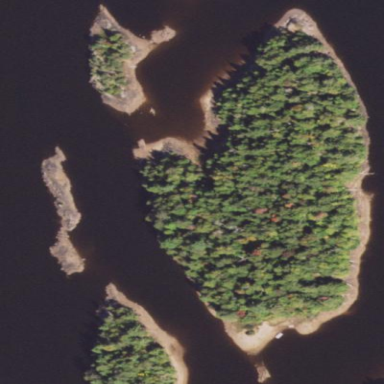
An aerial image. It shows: Islet.